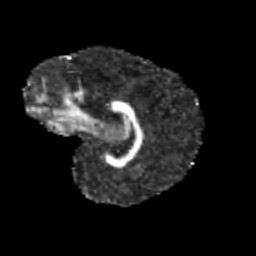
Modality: FA
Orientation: sagittal
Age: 11
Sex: female
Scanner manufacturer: siemens
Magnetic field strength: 3 T
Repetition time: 3.8 s
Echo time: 0.07 s